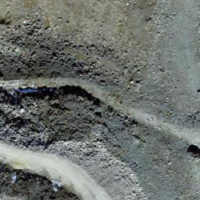
EUNIS habitat code: 48
Species observed at this site:
Achillea nana